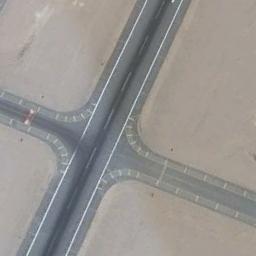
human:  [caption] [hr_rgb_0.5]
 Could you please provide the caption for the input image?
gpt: There is a cross shaped runway .

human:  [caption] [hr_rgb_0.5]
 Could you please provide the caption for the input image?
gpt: The runway is on the bare land .

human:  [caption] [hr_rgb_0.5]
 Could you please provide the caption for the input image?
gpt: The runway goes through the open area and another road connects to the runway .

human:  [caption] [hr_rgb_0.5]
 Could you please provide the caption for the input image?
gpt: There are yellow deserts next to the two crossing runways, And there are white short and thick signs on the runways .

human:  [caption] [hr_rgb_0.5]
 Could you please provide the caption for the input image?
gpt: There are some empty land beside the runway .